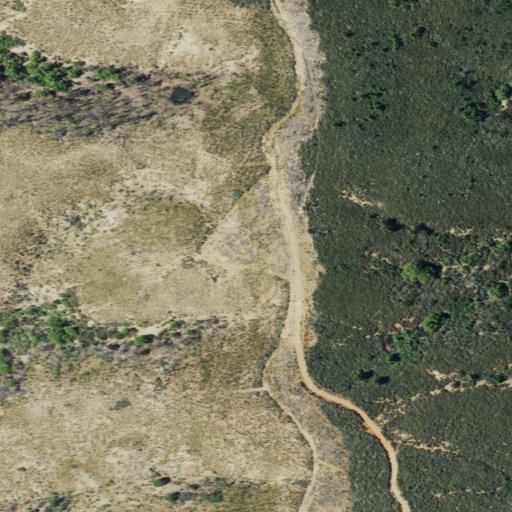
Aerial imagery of ridge(s) in California named Brushy Ridge containing grassland, shrub, open development, and mixed forest